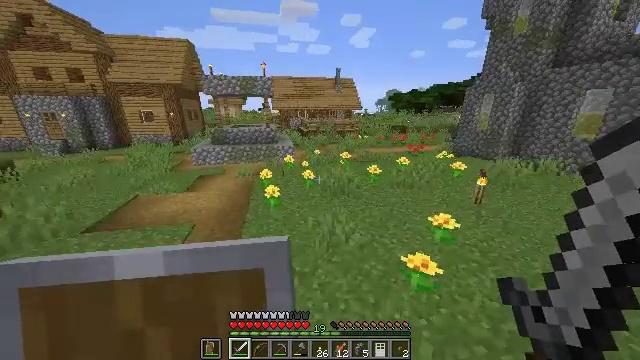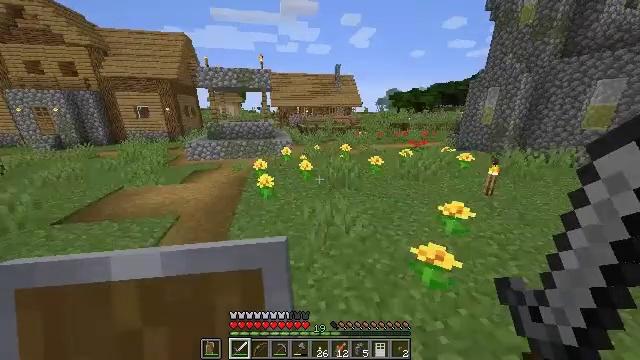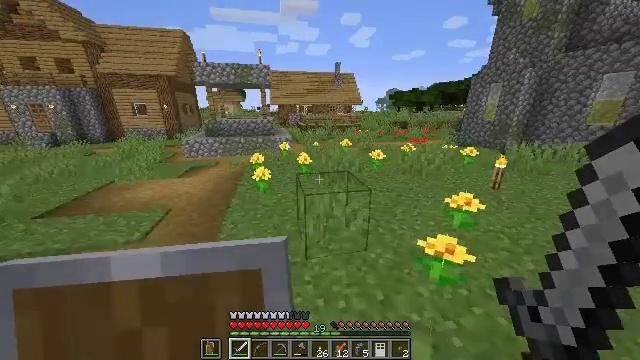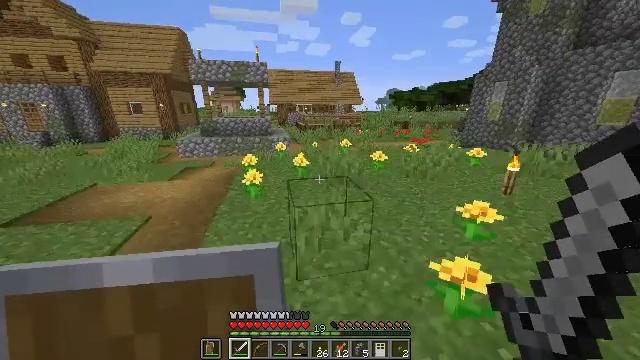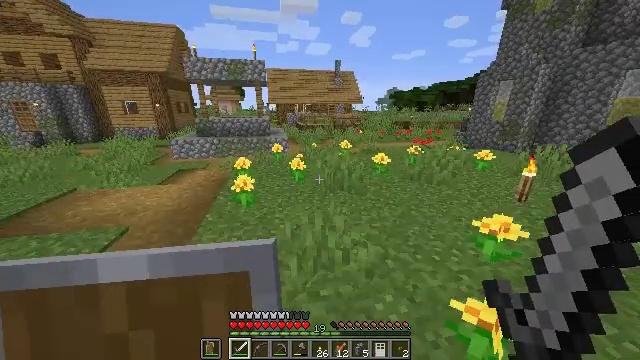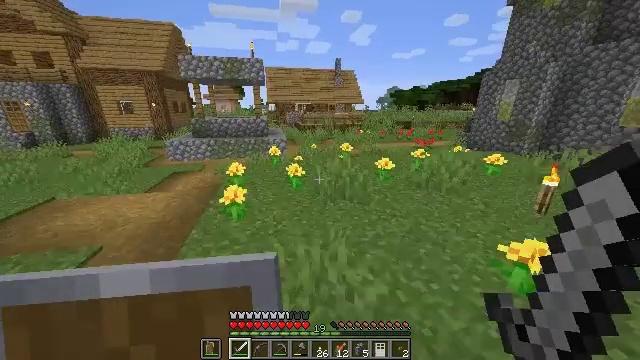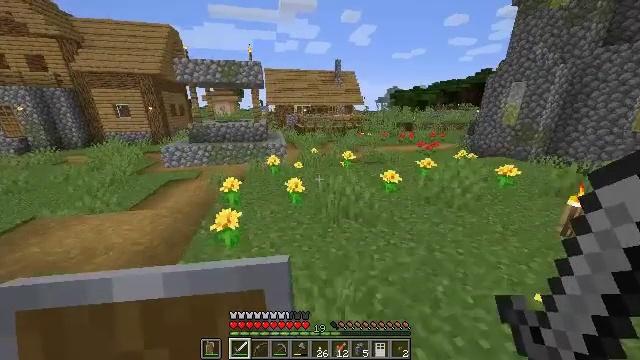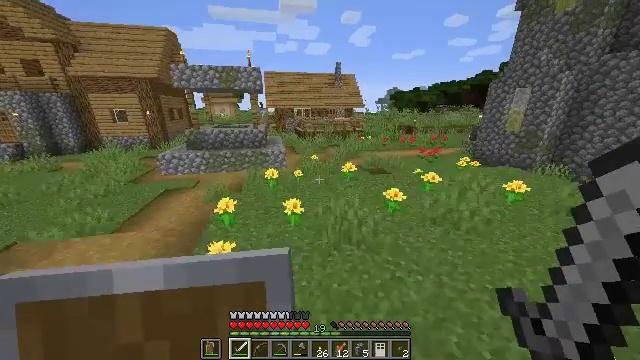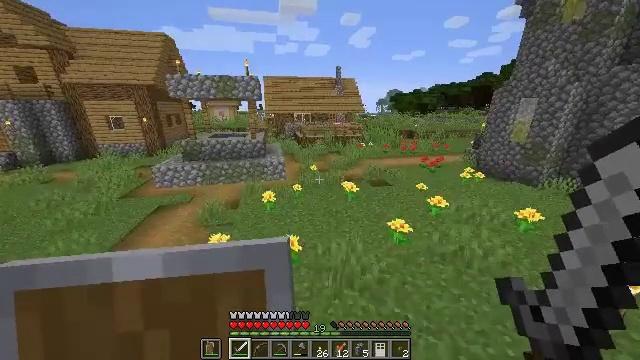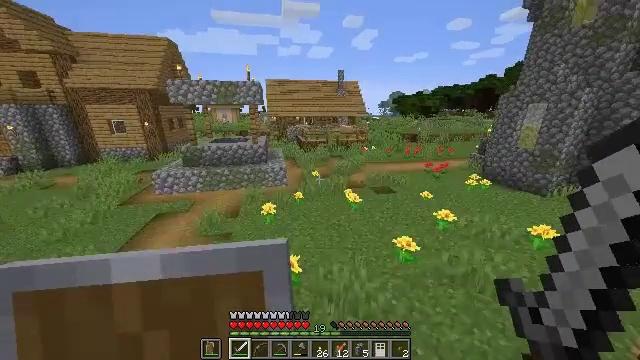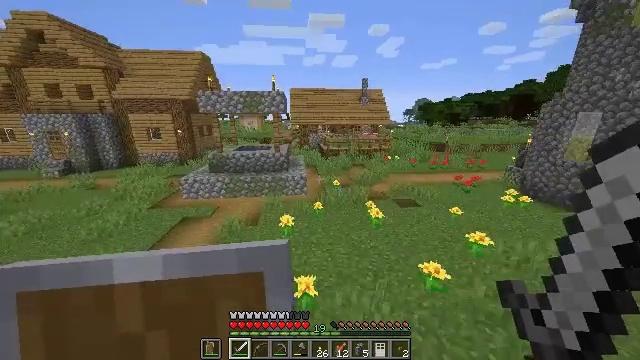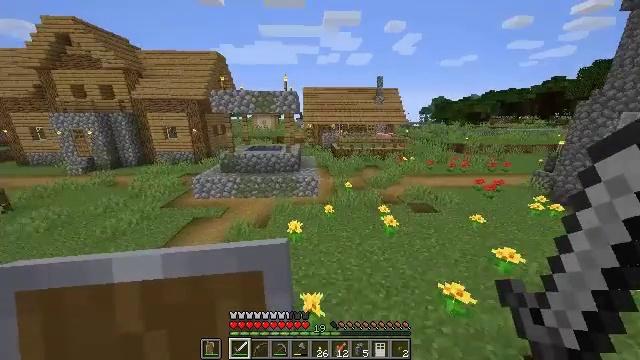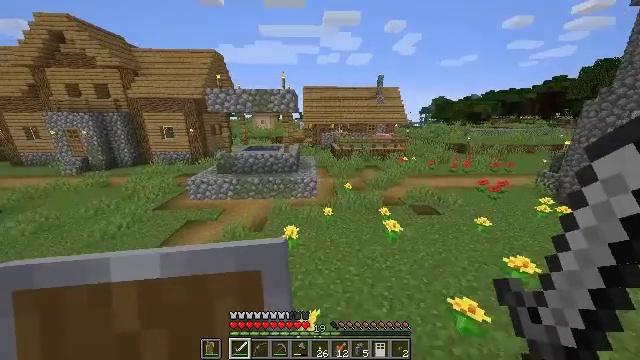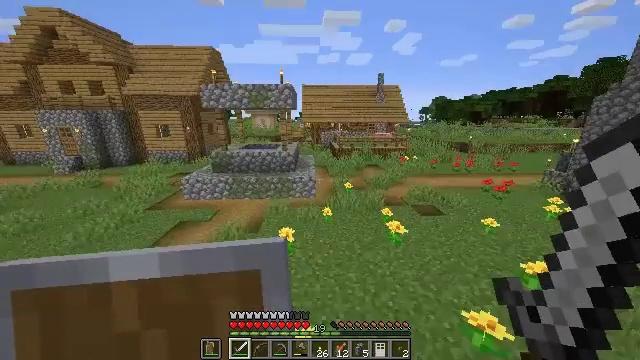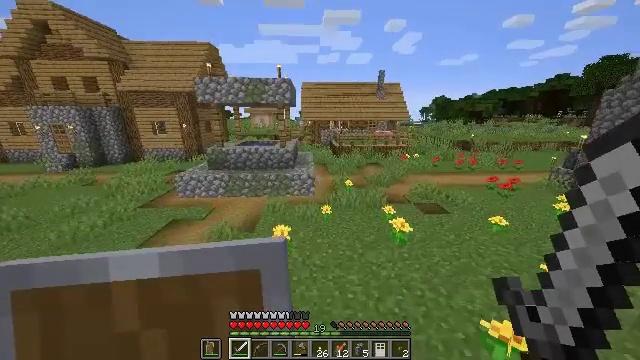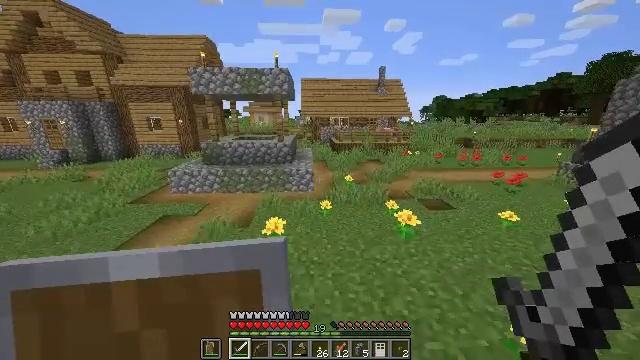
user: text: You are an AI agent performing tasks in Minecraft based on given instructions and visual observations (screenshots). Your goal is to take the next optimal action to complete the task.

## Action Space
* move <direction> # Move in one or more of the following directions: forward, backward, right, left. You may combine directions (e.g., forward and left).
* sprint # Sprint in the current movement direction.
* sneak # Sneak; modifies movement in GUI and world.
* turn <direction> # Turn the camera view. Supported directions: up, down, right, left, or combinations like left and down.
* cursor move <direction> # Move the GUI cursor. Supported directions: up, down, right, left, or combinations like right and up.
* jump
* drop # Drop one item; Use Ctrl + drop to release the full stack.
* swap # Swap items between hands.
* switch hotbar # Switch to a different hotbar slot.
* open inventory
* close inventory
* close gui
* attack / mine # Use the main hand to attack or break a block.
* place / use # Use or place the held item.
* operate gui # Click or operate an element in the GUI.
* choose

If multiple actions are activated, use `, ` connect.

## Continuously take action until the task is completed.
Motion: motion action
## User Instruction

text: Break the mature wheat plants.
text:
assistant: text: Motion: move forward, sprint
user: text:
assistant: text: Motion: move forward, sprint
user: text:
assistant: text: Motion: move forward, sprint
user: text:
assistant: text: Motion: move forward
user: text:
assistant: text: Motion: move forward
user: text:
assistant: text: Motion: move forward, jump
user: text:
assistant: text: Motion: move forward, jump
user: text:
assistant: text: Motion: move forward, jump
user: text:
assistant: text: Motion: move forward, jump
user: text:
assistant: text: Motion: move forward, turn left and up
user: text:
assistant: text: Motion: move forward, turn left
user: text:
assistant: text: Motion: move forward
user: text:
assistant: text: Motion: move forward
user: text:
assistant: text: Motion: move forward
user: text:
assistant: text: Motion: move forward
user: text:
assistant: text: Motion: move forward
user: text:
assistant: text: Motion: move forward
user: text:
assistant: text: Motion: move forward
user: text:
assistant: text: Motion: move forward
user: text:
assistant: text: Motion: move forward, jump
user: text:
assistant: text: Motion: move forward, jump
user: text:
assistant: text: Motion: move forward, turn right, jump
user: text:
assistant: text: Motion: move forward, turn right, jump
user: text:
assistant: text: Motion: move forward, jump
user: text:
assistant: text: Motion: move forward, jump
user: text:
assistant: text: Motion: move forward
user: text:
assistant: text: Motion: move forward
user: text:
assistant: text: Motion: move forward
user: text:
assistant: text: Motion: move forward
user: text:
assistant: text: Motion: move forward